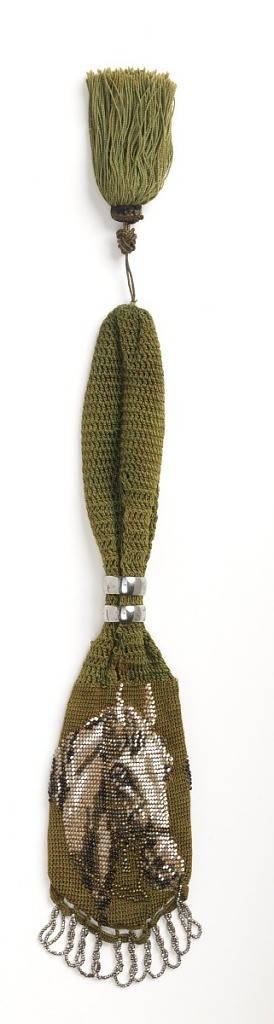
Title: Miser's purse
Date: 19th century
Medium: silk, glass beads, metal, metallic thread Technique: crochet
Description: Miser's purse crocheted of green silk and ornamented with china, glass and steel beads and a silk tassel. Fitted with two steel rings.